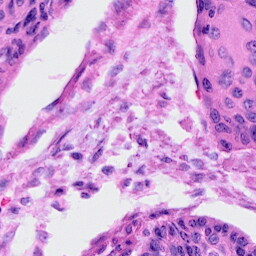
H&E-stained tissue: Cervix